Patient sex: M
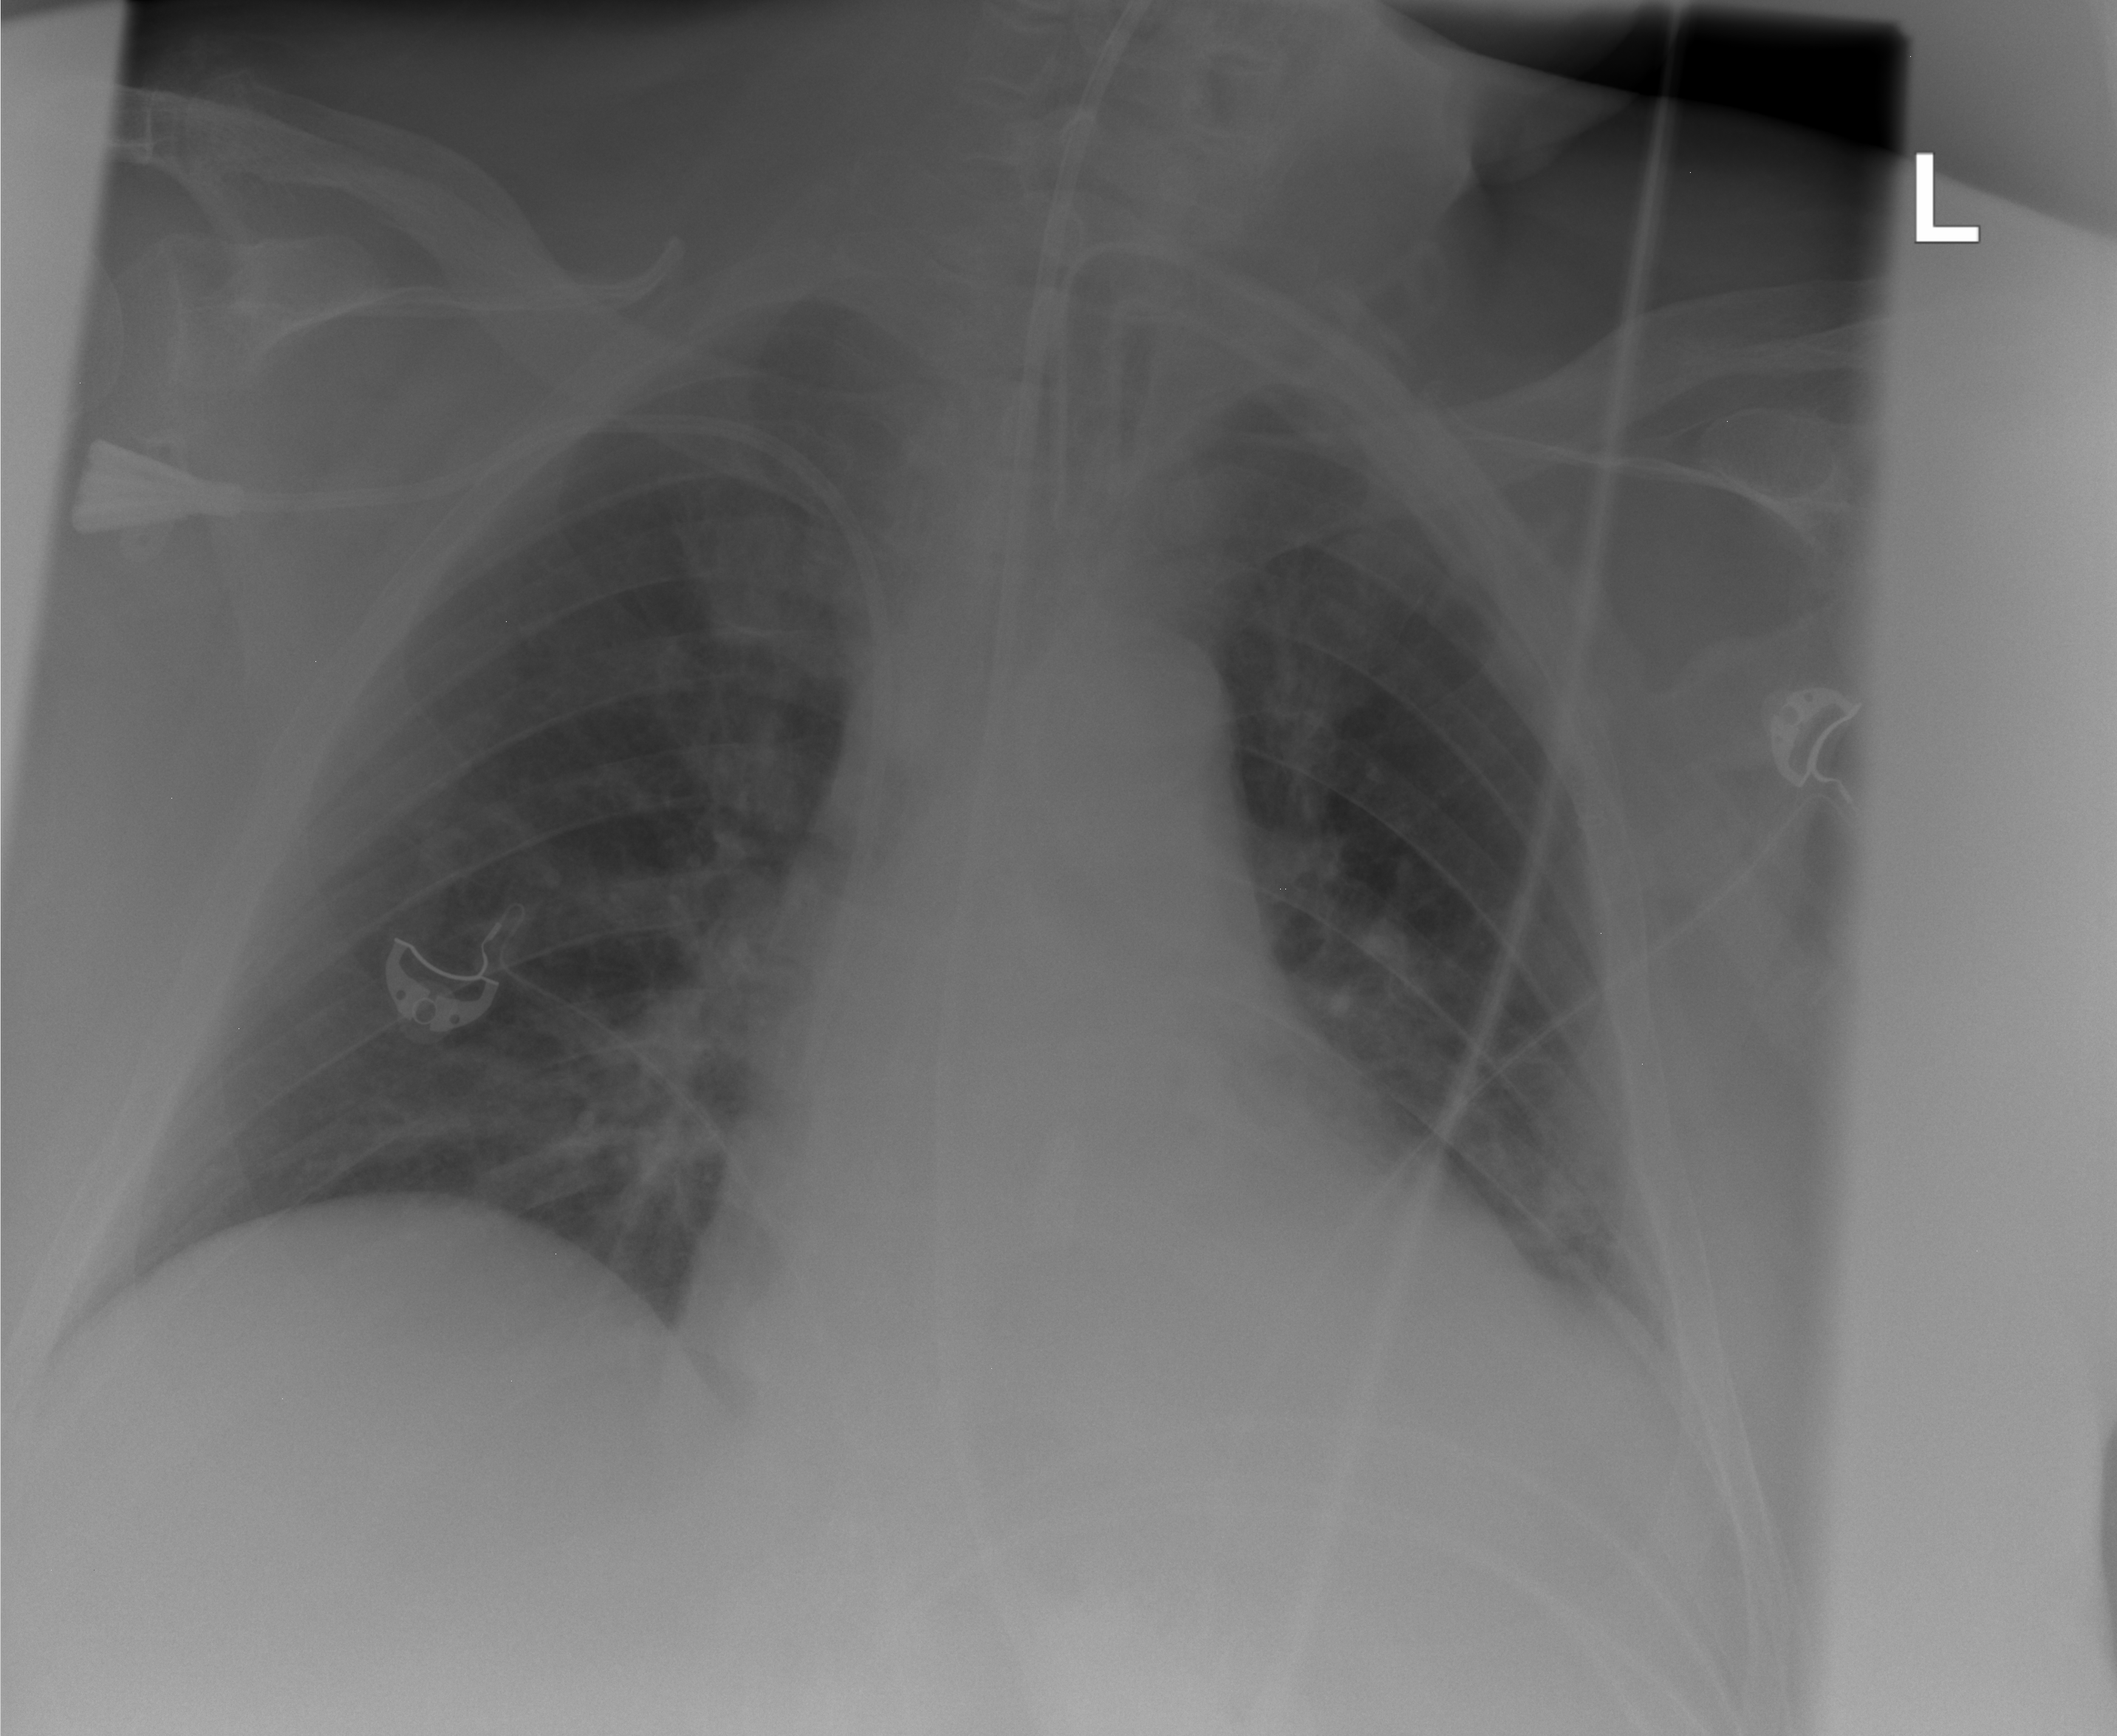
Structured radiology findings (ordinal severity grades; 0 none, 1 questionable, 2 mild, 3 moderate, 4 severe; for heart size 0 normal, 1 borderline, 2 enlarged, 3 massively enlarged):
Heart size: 2
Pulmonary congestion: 2
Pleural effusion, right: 0
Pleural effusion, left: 2
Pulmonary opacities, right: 0
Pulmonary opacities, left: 0
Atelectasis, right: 0
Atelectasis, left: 2